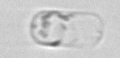
Label: Dactyliosolen_fragilissimus